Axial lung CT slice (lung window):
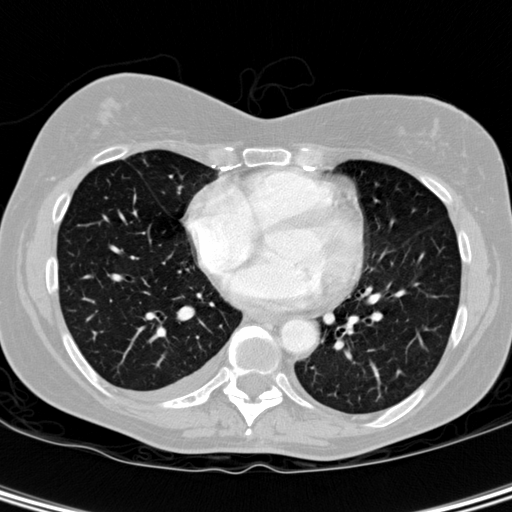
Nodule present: no